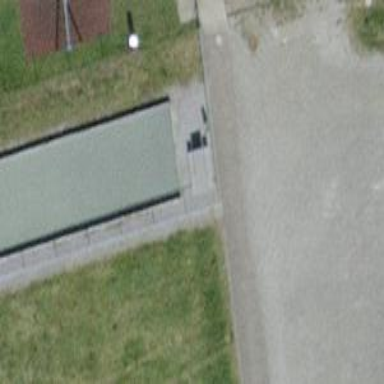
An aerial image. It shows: Picnic table located in leisure land area.